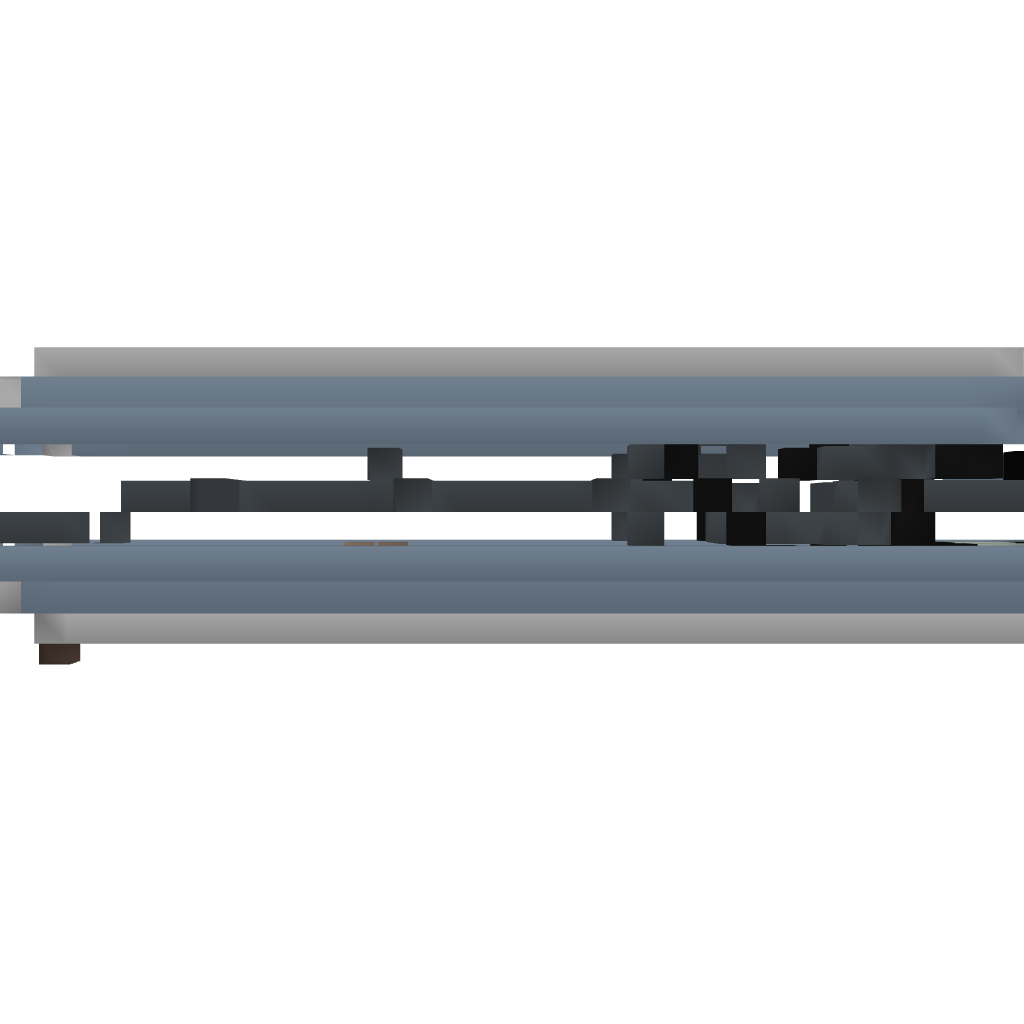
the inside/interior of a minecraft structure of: Functional Corvette Airship